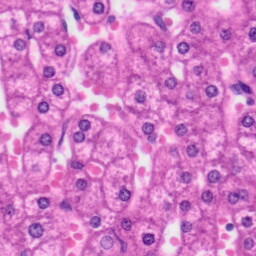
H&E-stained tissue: Liver